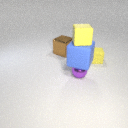
large blue rubber cube above small purple metal sphere